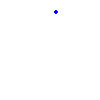
Particle: kaon